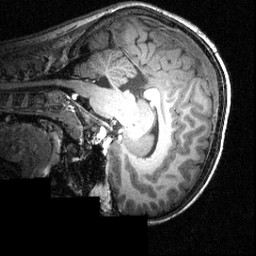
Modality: T1w
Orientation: sagittal
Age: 12
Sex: male
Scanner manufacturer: siemens
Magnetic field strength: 3.951 T
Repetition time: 1.5 s
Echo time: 0.00335 s